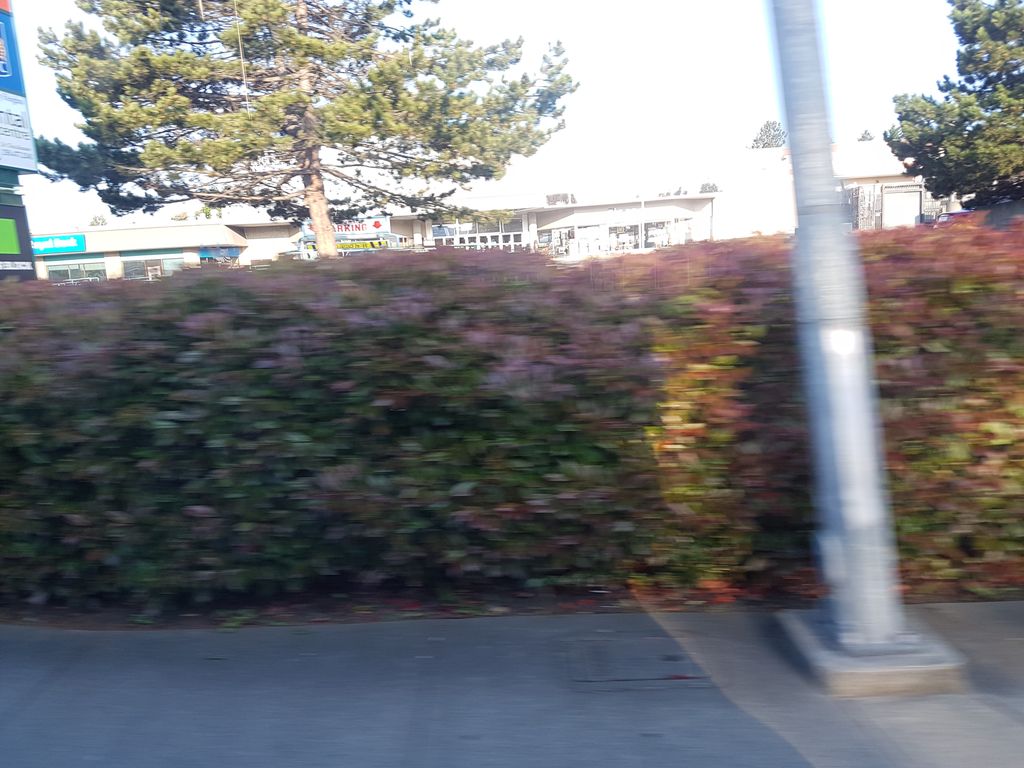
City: victoria